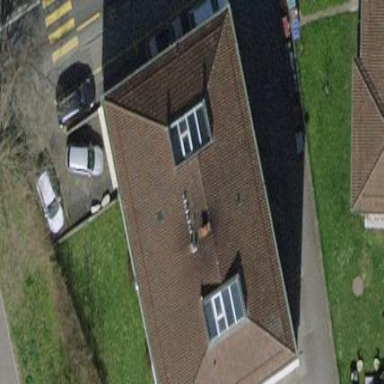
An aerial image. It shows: Hipped roof made of roof tiles on apartment building.